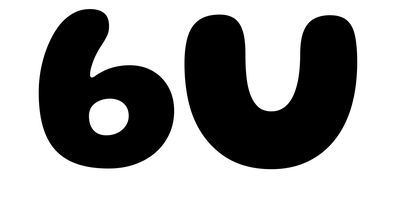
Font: Gluten_Bold